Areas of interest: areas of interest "Xiangyang Stadium"
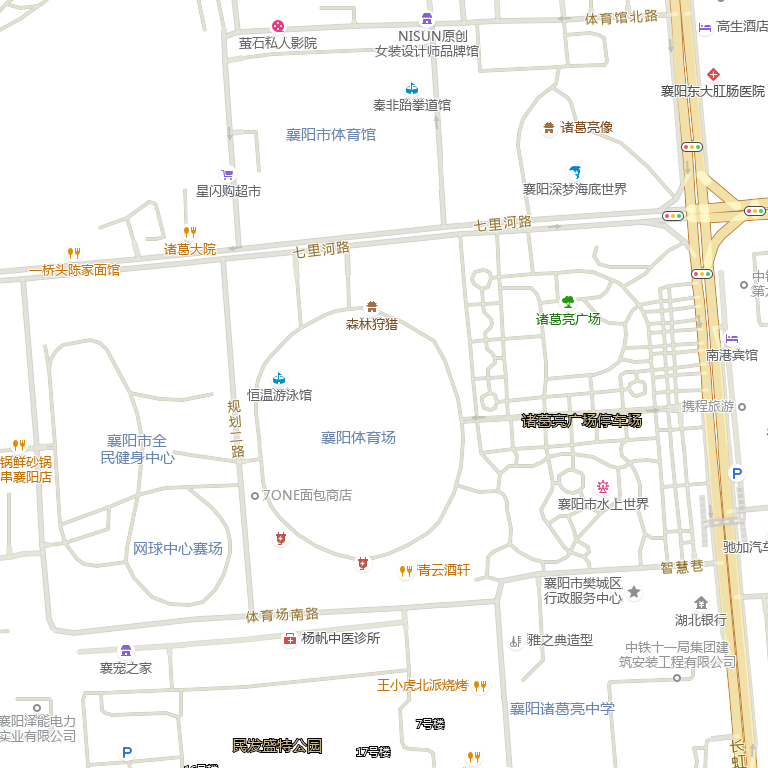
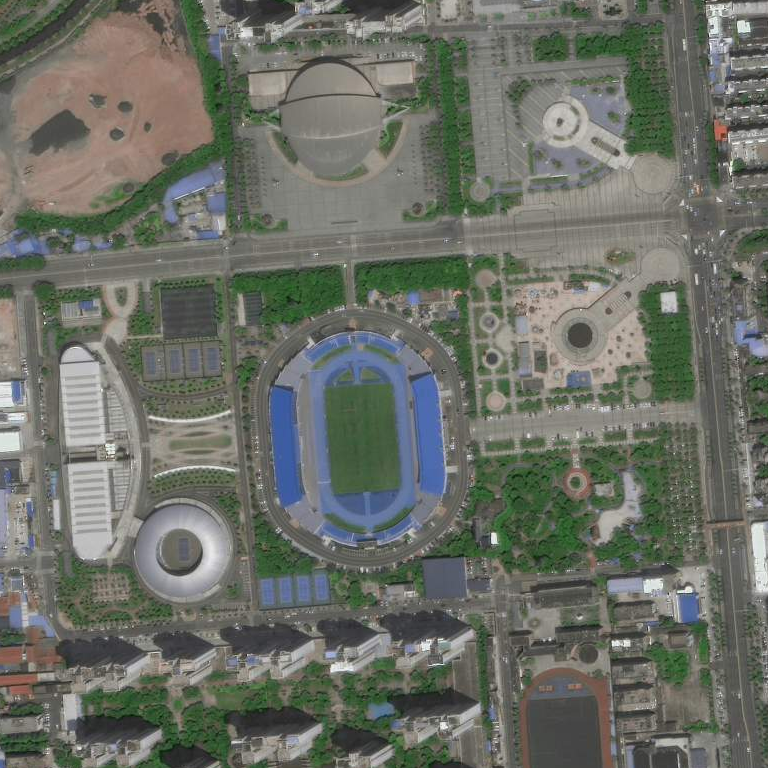